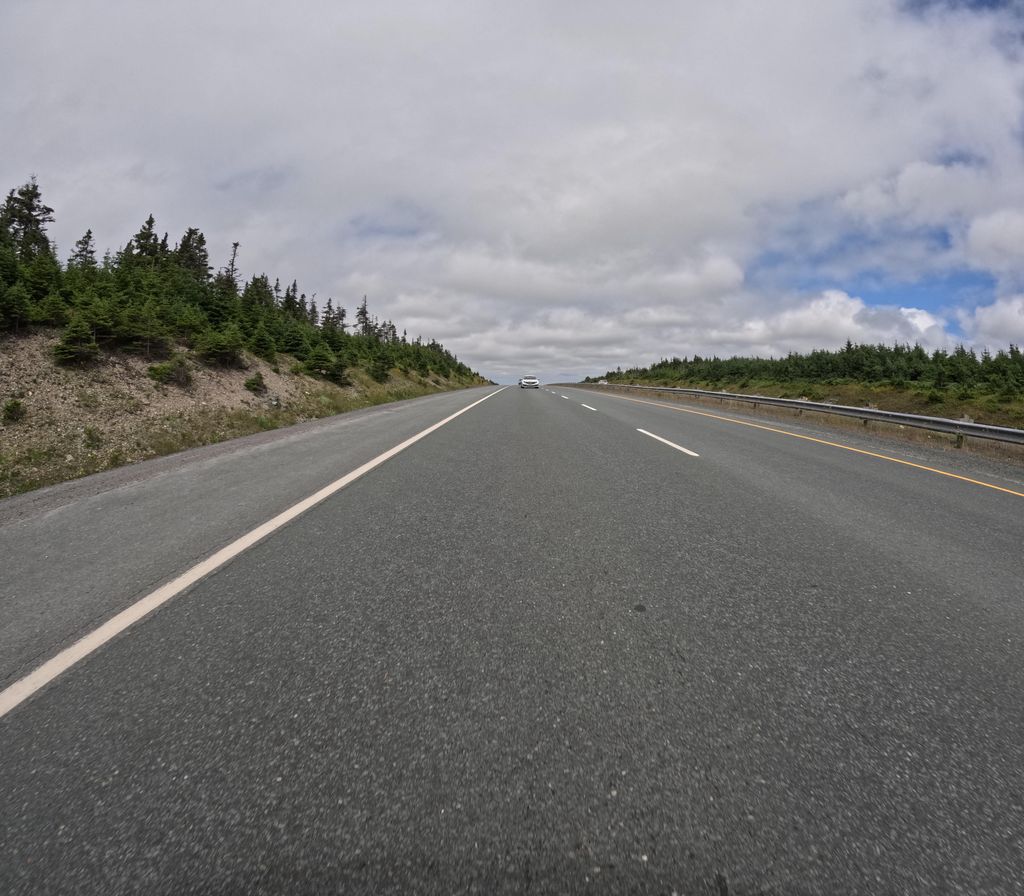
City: st_johns